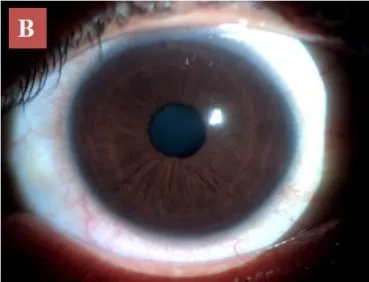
Left eye. In undilated pupil.
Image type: ophthalmic_imaging (slit_lamp_photograph)